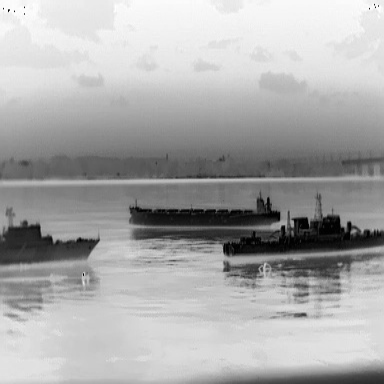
There are three objects shown in the infrared image, including two warships, and a liner.